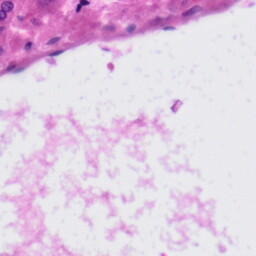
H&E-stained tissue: Liver